Field crop: maize
Growth stage: 2
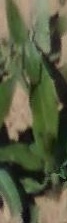
Species: maize